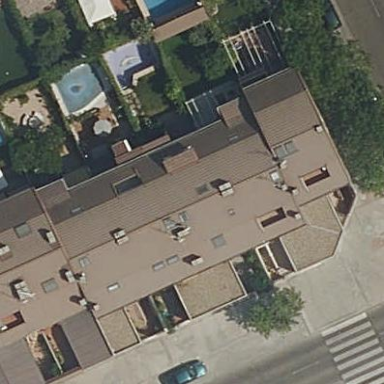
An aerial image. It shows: Residential building.